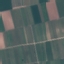
Land use / land cover class: PermanentCrop